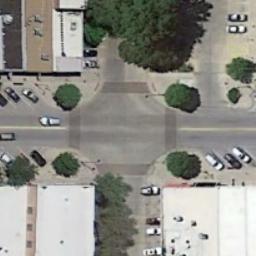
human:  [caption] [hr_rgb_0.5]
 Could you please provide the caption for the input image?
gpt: There are many trees near the intersection .

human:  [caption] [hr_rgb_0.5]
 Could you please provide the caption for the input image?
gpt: An intersection with normal traffic is between some buildings .

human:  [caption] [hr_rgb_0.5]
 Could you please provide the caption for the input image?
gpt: There's a stop at the intersection .

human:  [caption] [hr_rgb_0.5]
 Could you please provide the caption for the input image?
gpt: There are several moving vehicles on the road at the intersection, There are many buildings and some trees around the intersection, And many cars are parked in the open space beside the intersection .

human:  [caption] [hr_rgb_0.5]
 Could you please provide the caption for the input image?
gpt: There are some green trees and white buildings beside the intersection .